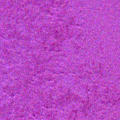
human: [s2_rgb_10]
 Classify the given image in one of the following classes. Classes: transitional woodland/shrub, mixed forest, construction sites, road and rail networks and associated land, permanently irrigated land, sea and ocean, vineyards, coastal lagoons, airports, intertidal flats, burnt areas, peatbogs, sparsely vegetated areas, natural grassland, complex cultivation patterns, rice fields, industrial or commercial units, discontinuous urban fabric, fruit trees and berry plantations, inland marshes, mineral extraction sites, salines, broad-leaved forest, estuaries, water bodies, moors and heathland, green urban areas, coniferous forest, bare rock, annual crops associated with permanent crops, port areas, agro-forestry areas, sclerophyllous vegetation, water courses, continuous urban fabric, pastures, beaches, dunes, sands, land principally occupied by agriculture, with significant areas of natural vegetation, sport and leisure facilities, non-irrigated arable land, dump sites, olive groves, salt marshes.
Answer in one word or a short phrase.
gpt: sea and ocean